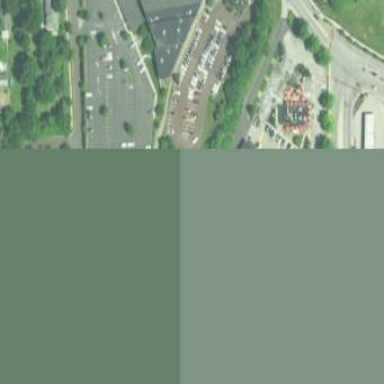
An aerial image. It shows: Commercial area.